Interaction volume radius: 10 \u00c5
Interaction volume height: 10 \u00c5
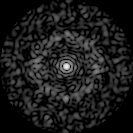
Disorder parameter: 0.8539